Question: I am trying to put few html elements in particular way. But as first I added image, it's size is not getting changed.
I added '.img-rounded1 { float:left; height:60% !important ; width:30% !important}' to change the image proprty.
also tried with 'float:left; height:60% !important ; width:30% !important' inline inside image tag. But no help.
FIDDLE : <URL>
I want to display elements like this:

What layout shoult I use for this inside 'content1' div? Should I take table with 4 column or any better way to do this?
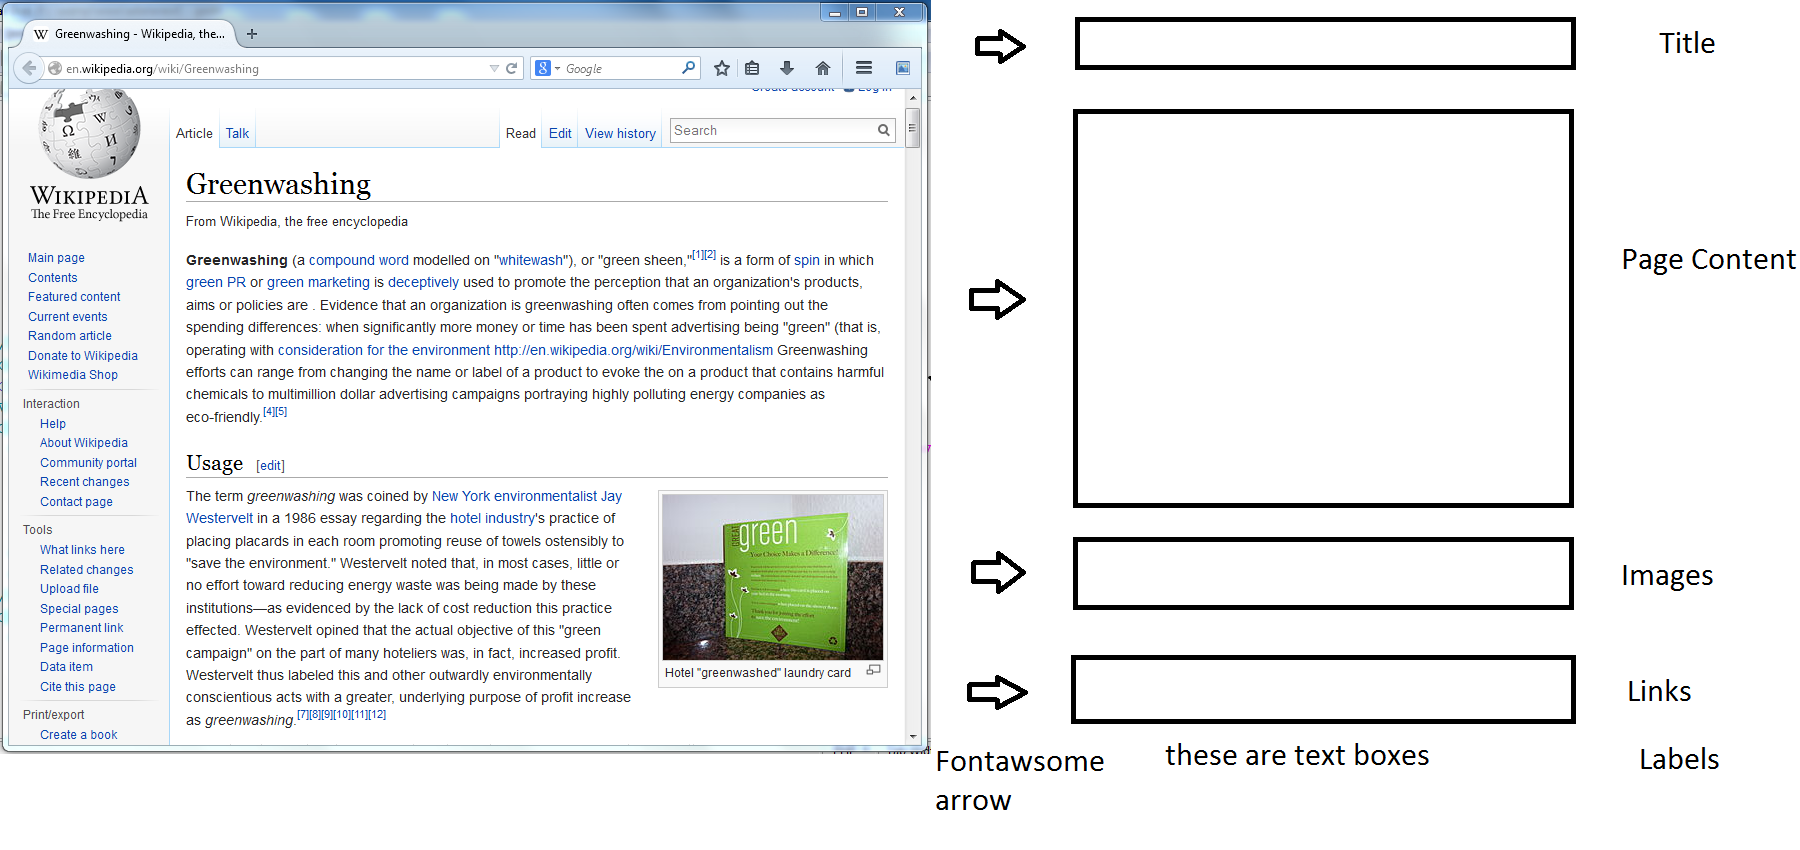
Answer: Im not sure if I undestood you.
If you want to make the image the same width as it parent, you have to add img-responsive (which will use max-width: 100%;):
'''
<img src="http://placehold.it/931x754" alt="..." class="img-responsive img-rounded">
'''
The previous solution will make a "column type" layout.
<URL>
Also you can do layouts using combinations of columns and rows.
But you have to think about floating the image inside its container so the "text" (or whatever is gonna surround it fill the space). , and floating the image inside the container.
If you want to do a column layout for the first content and a row one for the second, check this code:
<URL>
May you want to remove padding given by col-xs-* class.